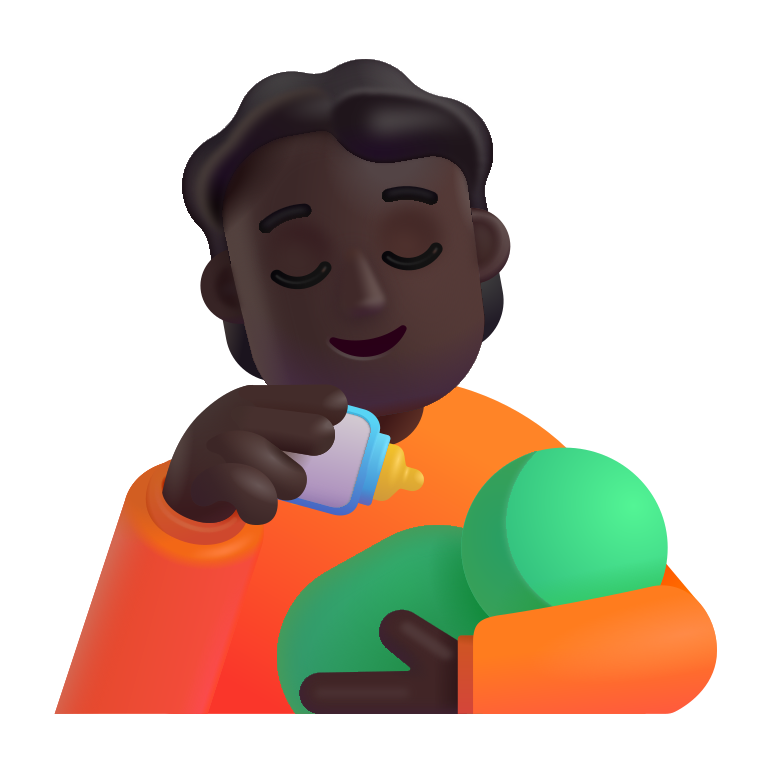
person feeding baby color dark